Interaction volume radius: 10 \u00c5
Interaction volume height: 15 \u00c5
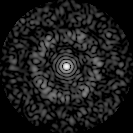
Disorder parameter: 0.8415